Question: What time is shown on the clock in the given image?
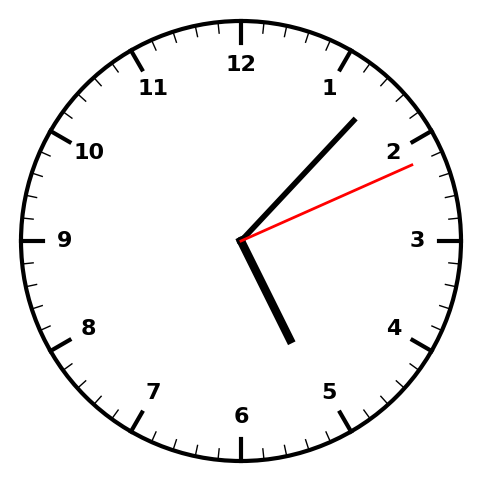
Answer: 05:07:11